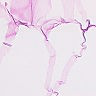
Metastatic tissue present: no